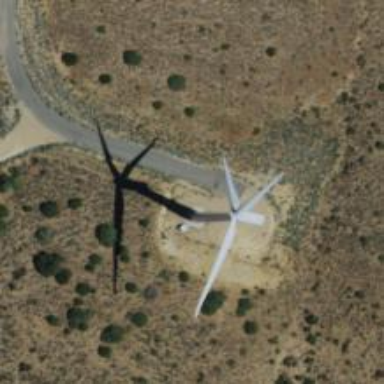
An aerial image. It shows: Wind generator powered by wind. The generator type is horizontal axis and it uses wind turbines.